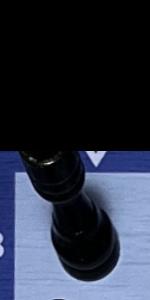
Label: Rook_Black